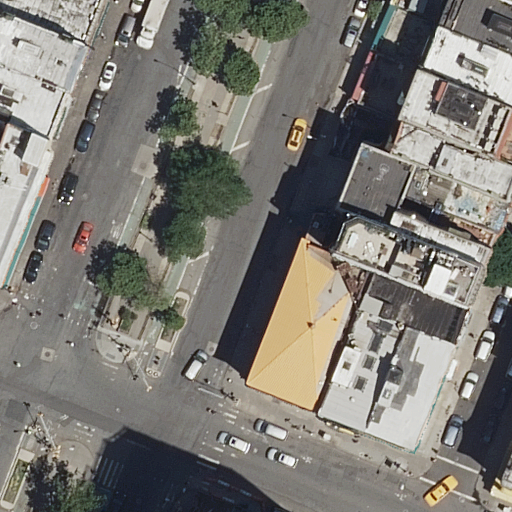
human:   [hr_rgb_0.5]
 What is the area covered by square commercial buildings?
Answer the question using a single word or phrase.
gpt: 0m2

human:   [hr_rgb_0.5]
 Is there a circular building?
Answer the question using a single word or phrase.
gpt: no

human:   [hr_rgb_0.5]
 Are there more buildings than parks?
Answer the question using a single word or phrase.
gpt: yes

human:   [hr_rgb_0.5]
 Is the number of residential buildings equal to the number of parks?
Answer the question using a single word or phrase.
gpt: no

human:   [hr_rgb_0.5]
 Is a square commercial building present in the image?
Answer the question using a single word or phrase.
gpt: no

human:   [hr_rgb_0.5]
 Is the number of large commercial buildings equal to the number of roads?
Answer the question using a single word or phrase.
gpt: no

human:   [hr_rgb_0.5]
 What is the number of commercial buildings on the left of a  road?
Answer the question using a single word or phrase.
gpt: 0

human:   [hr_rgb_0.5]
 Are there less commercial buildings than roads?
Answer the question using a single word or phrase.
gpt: yes

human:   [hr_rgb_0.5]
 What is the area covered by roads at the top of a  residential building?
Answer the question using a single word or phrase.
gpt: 0m2

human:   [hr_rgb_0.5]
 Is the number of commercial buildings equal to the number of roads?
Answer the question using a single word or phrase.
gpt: no

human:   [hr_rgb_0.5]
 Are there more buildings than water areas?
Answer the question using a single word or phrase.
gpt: yes

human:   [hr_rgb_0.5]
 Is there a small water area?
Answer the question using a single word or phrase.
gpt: no

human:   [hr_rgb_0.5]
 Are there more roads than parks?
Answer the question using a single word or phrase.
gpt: yes

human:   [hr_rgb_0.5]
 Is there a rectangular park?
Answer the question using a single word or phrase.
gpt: yes

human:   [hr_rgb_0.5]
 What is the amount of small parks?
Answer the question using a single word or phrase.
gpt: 0

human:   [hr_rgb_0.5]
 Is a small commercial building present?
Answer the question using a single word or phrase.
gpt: no

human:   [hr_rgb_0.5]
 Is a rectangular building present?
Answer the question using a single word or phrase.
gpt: yes

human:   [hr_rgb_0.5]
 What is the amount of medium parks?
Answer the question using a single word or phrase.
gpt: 1

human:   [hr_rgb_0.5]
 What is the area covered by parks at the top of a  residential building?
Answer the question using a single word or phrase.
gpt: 663m2

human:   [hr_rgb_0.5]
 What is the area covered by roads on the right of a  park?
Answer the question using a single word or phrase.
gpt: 0m2

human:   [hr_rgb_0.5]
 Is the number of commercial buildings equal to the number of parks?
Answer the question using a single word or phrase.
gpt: no

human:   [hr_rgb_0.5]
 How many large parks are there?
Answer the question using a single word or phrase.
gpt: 1

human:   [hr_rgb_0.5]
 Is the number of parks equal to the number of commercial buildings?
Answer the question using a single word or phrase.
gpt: no

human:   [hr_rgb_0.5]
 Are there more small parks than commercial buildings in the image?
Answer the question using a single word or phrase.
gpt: no

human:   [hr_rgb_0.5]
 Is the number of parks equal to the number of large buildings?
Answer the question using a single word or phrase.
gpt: no

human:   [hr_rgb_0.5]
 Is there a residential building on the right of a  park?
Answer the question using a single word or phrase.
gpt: yes

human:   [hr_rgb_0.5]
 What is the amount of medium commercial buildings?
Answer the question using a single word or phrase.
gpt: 0

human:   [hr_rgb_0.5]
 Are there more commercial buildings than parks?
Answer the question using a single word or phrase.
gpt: no

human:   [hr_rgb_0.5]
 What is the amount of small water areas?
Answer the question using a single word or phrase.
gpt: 0

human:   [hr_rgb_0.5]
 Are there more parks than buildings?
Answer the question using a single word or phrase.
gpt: no

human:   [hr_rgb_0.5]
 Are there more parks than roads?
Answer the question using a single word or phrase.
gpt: no

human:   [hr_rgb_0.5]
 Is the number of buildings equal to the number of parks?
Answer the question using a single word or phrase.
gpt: no

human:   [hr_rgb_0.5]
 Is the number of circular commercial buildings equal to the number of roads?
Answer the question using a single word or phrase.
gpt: no

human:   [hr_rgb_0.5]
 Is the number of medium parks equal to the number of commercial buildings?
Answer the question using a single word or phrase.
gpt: no

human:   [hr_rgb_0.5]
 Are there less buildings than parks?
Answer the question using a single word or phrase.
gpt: no

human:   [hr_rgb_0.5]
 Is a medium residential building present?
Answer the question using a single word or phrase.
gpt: yes